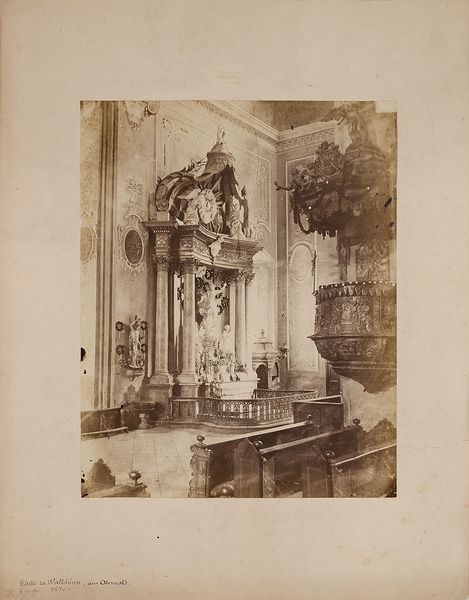
Titel: Kirche zu Walldürn am Odenwald
Künstler: Georg Maria Eckert
Standort: Hamburg
Institution: Museum für Kunst und Gewerbe Hamburg
Schlagwörter: innenraum, kirche, foto, fotografie, photographie, altar, photo, kanzel, kircheninneres, architekturfotografie, albumin, kirchenausstattung, lichtbild, architekturphotographie, bildwerke, angewandte und bildende kunst, hessische systematik, schwarzweißpositivverfahren, silbersalzverfahren, schwarzweißfotografie, albuminpapier